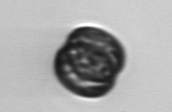
Label: Thalassiosira